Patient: sex M, age 36
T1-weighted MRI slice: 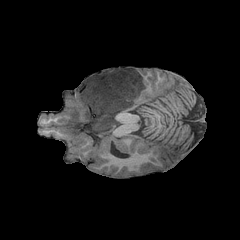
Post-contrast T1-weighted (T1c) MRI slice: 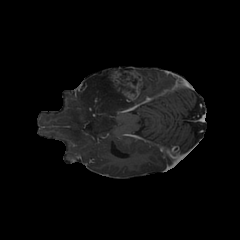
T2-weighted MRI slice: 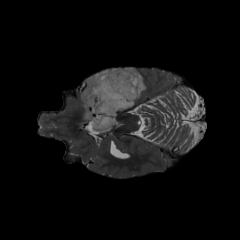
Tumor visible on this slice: yes
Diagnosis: Astrocytoma, IDH-mutant
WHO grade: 4